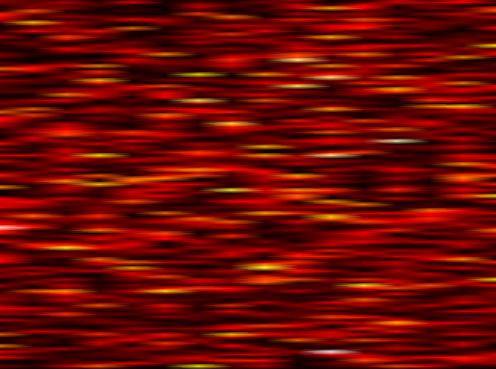
Label: FOFDM